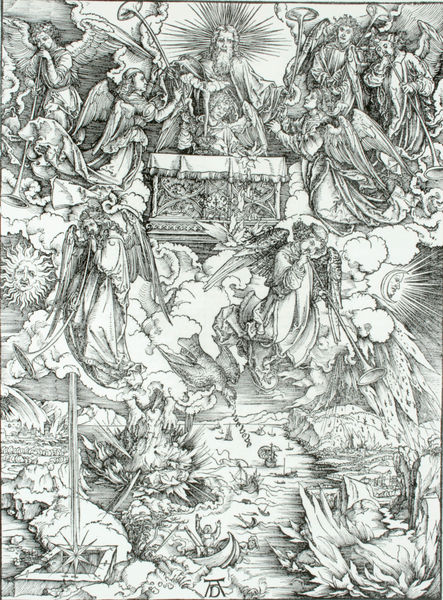
Titel: Apokalypse - Die sieben Posaunenengel
Künstler: Albrecht Dürer
Institution: (Seriendruck)
Schlagwörter: berg, felsen, feuer, flügel, gemälde, gott, himmel, mann, meer, vogel, wasser, weiß, wolken, fluss, komposition, landschaft, menschen, see, grau, licht, schwarz, skizze, szene, zeichnung, wolke, bart, gericht, federn, johannes, taube, tod, bild, hände, signatur, erde, feld, vögel, wind, sonne, wiesen, gewänder, blatt, instrumente, musik, wald, boot, boote, brunnen, fliegen, kahn, engel, holzschnitt, schiff, schiffe, schrift, papier, enge, berge, gebirge, grafik, graphik, untergang, thron, palme, ad, scheide, oben, unten, mond, truhe, religion, stern, explosion, flammen, strahlen, gezeiten, schweben, druck, sterne, druckgrafik, monogramm, radierung, stich, schwarzweiß, strafe, offenbarung, strahl, schlange, altar, initialien, heiligenschein, mensche, nimbus, christus, grab, apokalypse, blitz, hölle, jüngstes gericht, dicht, posaunen, fanfaren, heilige, märtyrer, trompeten, anker, dürer, heilig, posaune, putten, kupferstich, welt, abendstern, erzengel, blasen, schrein, auferstehung, aureole, christi, verkündigung, zerklüftet, arma, teilung, trompete, spruchband, mensa, albrecht, albrecht dürer, göttlichkeit, werkzeuge, glorie, heiliger geist, strahlenkranz, gottvater, thronen, passion, komet, durer, weltuntergang, engek, weltgericht, engelschor, verkünder, bundeslade, schöpfer, engelk, erden, ertrinkende, grosse passion, heiliogenschein, machtwort, plamzweig, posaine, schalltrichter, tageszeiten, 10 gebote, epotheose, himmliche heere, posaunen von jericho, apokalyose, sonne+ mond, gebirge#